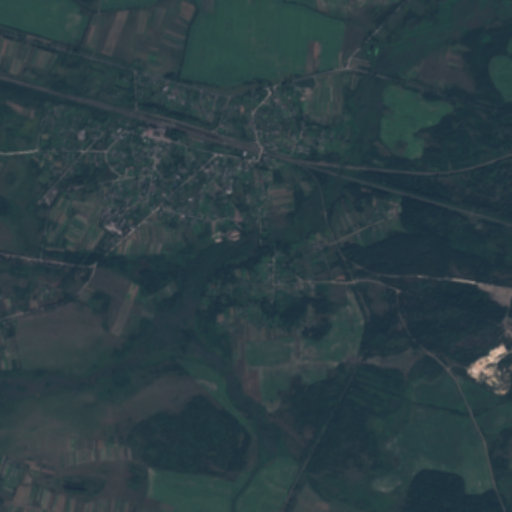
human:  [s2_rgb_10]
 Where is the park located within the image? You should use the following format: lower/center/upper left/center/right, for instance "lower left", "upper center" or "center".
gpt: The park is located in the center of the image.
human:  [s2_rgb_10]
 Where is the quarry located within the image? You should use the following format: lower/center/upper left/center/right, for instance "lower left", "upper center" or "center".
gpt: The quarry is located in the lower right of the image.
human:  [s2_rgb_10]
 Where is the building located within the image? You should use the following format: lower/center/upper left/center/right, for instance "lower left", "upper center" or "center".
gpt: There is no building in the image.